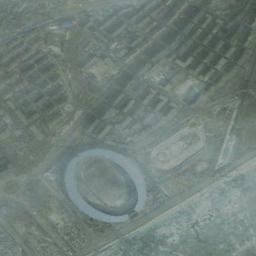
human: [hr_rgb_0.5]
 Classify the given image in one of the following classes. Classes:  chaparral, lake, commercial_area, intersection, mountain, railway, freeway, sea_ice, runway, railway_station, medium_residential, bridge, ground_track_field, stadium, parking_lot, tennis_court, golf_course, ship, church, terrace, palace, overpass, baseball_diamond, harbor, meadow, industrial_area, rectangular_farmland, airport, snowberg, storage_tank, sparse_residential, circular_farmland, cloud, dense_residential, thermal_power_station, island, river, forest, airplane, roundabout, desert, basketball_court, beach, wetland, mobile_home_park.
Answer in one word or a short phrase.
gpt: stadium